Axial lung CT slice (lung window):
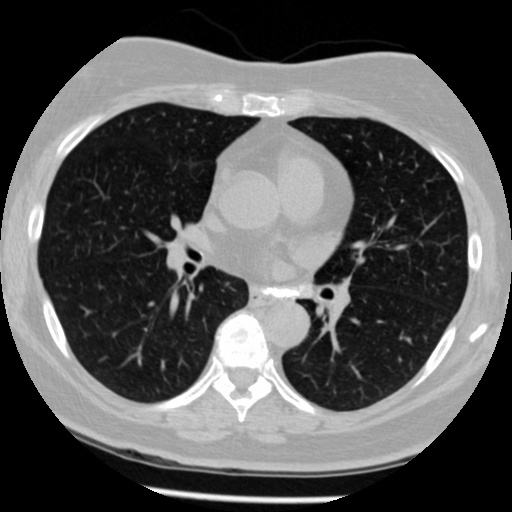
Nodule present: no